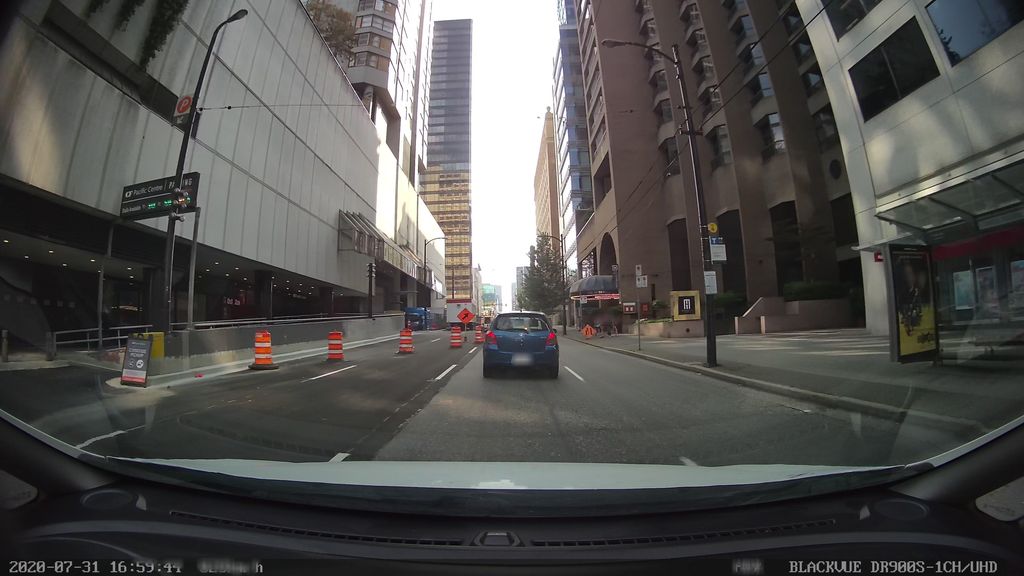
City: vancouver